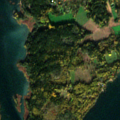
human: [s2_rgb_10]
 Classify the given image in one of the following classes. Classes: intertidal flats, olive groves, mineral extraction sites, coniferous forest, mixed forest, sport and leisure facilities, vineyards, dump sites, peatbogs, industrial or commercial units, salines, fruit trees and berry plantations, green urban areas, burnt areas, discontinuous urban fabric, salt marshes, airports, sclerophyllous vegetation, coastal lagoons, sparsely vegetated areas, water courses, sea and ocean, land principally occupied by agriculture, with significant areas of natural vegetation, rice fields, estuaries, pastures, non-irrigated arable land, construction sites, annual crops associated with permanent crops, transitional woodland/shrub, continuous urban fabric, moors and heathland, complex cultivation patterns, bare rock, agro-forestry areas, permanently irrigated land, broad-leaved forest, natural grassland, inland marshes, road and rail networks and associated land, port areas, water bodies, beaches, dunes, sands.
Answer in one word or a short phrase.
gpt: land principally occupied by agriculture, with significant areas of natural vegetation, mixed forest, sea and ocean